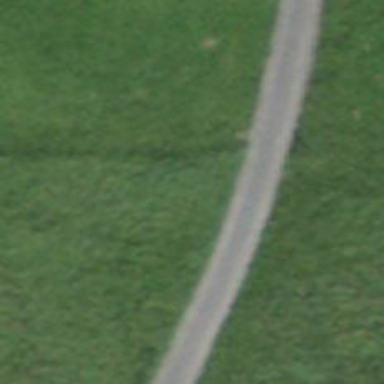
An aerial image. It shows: Paved track with grade 3 surface.